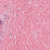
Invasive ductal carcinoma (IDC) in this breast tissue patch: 0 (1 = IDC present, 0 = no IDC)